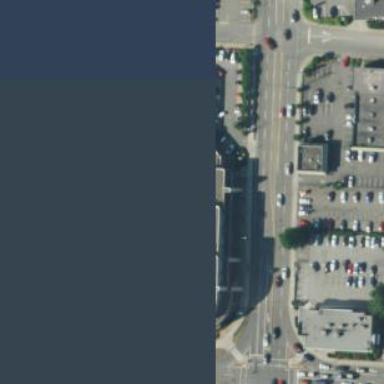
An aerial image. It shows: Commercial retail building.